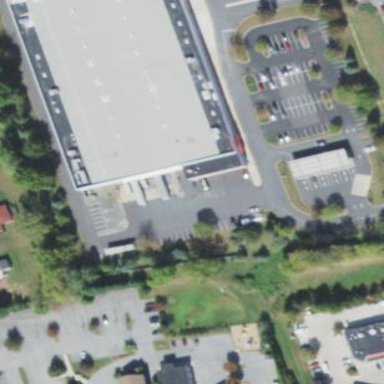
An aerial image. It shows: Retail building.